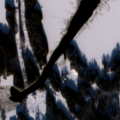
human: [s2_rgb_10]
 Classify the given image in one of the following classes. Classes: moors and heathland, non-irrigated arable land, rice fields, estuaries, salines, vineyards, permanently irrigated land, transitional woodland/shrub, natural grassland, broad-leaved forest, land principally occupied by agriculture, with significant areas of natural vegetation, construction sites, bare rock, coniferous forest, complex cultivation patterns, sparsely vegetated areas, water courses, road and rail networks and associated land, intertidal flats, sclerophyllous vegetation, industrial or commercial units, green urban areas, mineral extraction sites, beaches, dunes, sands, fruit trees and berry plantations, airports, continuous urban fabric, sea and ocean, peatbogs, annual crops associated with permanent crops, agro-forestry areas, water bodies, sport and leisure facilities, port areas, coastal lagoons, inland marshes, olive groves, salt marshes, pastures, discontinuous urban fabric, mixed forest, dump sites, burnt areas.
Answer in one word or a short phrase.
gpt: mixed forest, water bodies